Current action and preconditions to check: trajectory_clear

Your task: For each precondition in the list above, predict whether it will hold at this action.

Consider the current scene as observed from the mobile robot's camera, and analyze the predicted future states of all dynamic agents (e.g., people, animals, vehicles, or any moving entities) within the NEXT SECOND.

IMPORTANT: Only answer "very likely" if you are absolutely certain—based on strong, clear evidence—that a dynamic agent will violate the precondition in the predicted future state. Do NOT answer "very likely" for unlikely, ambiguous, or low-probability risks.

Ask yourself for each precondition: Is there a high probability, with clear and convincing evidence, that the predicted future states of any dynamic agent will interfere with the predicted future state of the currently executing action within the NEXT SECOND, causing that precondition to fail?

Assess the risk level based on these predictions. Use "likely" or "very likely" if motions create a clear risk of interference.

Use "neutral" or "improbable" if agents are nearby but their predicted paths are clearly diverging or non-conflicting.

Failure Risk Categories: "very improbable", "improbable", "neutral", "likely", "very likely"

Answer Format: Output ONLY the probability_of_failure value from these categories: "very improbable", "improbable", "neutral", "likely", "very likely"

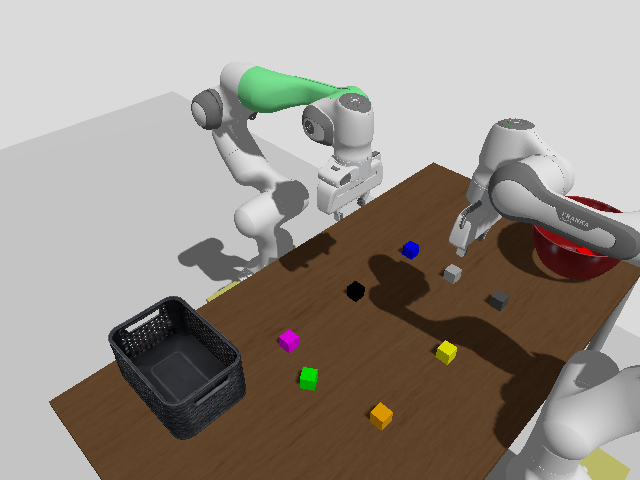

Answer: very improbable